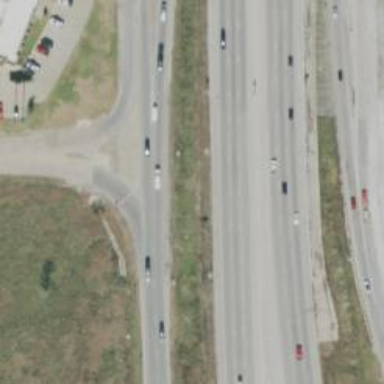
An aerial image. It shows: Secondary road with frontage road alongside.